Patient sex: M
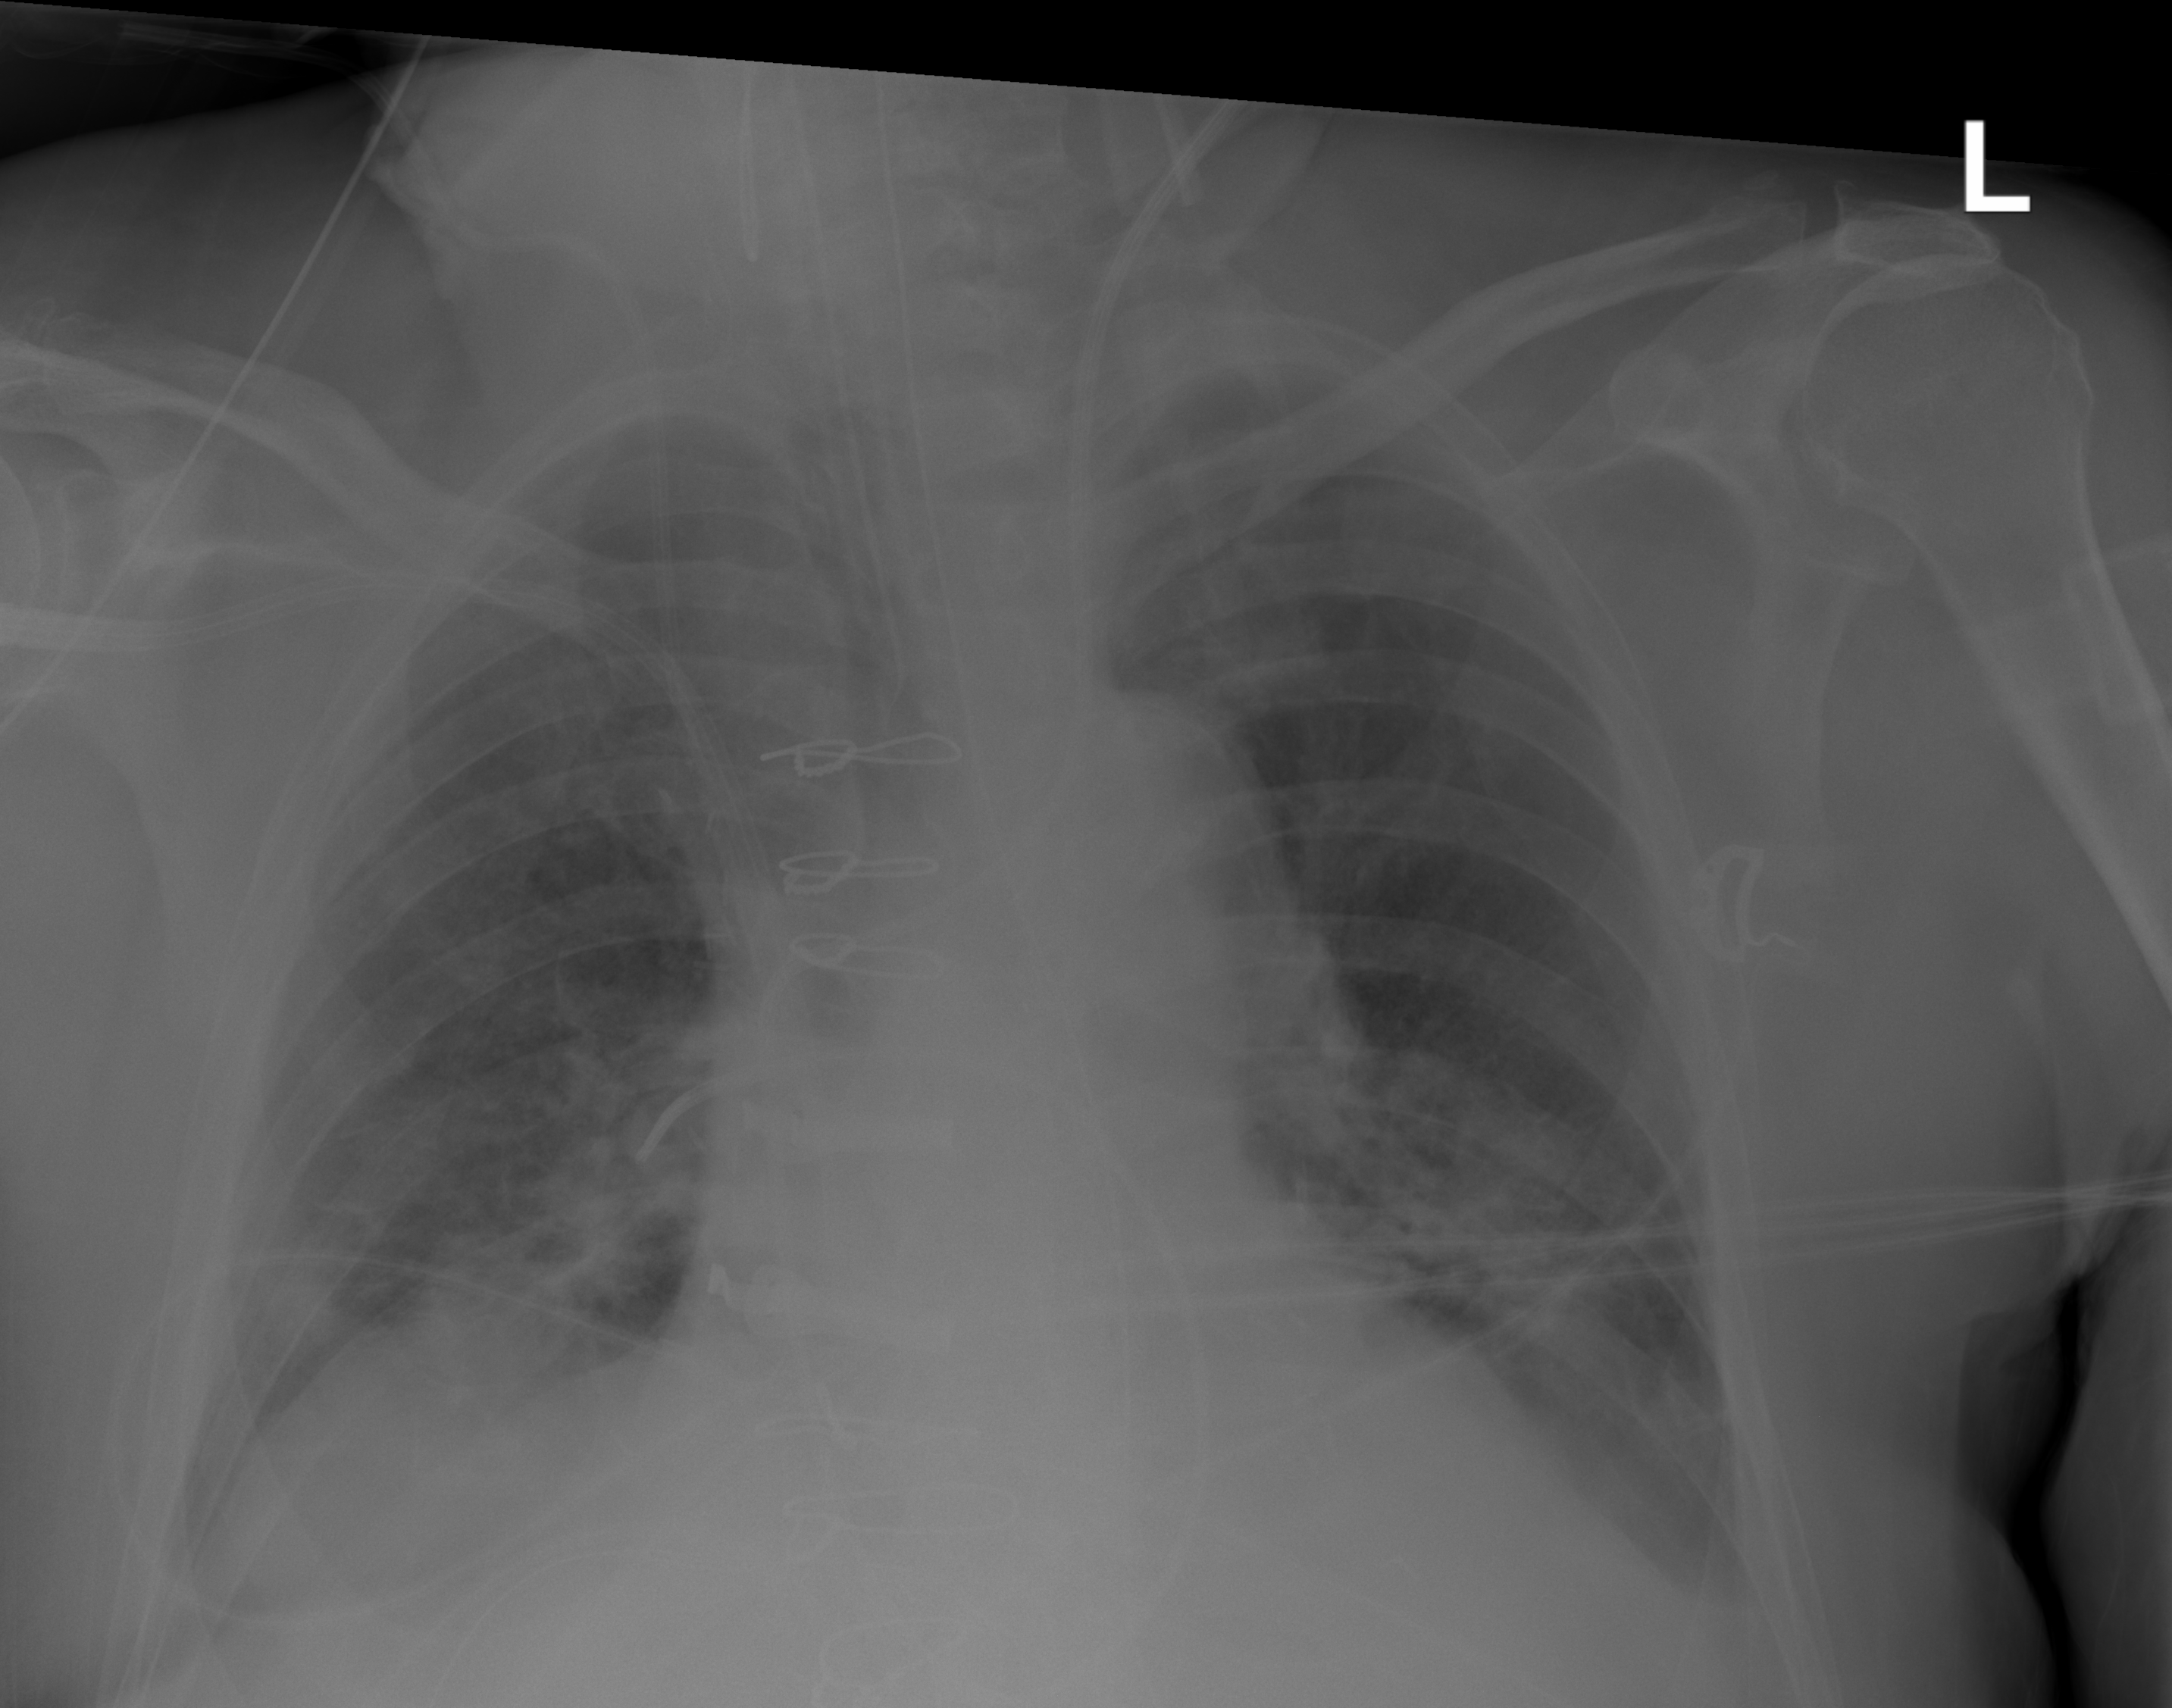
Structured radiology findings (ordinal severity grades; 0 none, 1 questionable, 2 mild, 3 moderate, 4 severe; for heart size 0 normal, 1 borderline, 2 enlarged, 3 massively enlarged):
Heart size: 2
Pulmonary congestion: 0
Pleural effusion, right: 2
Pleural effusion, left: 2
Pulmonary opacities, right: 2
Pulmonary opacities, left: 2
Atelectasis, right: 2
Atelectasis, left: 2